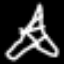
Label: The Eiffel Tower